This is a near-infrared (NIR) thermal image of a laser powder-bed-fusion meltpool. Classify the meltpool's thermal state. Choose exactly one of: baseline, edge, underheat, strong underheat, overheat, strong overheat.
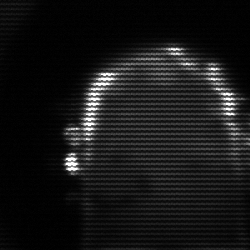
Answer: baseline